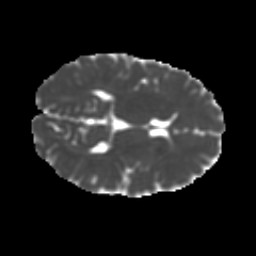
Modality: MD
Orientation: axial
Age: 12
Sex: male
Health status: ill
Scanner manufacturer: ge
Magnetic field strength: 3 T
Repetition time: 6.752 s
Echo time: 0.079 s